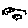
Label: bird